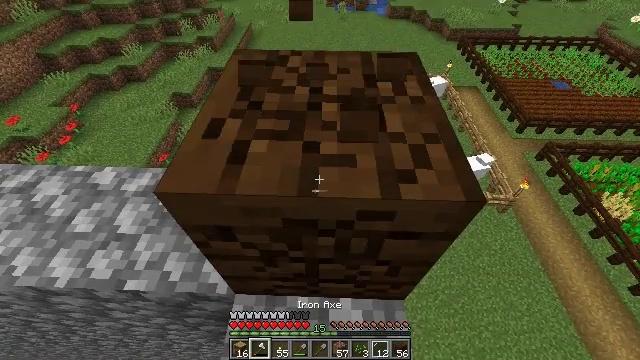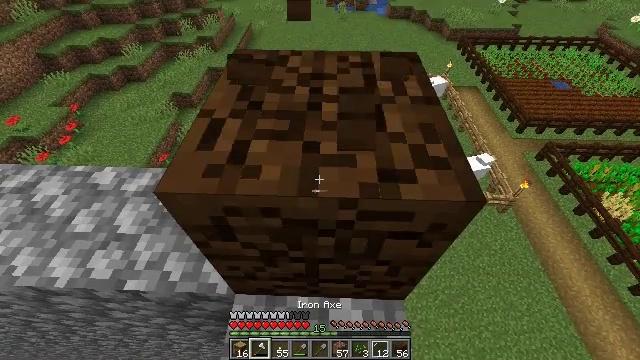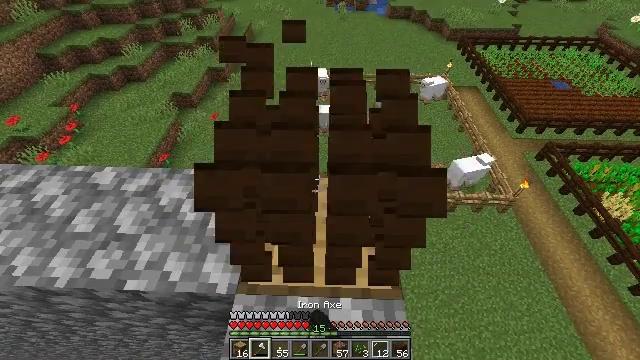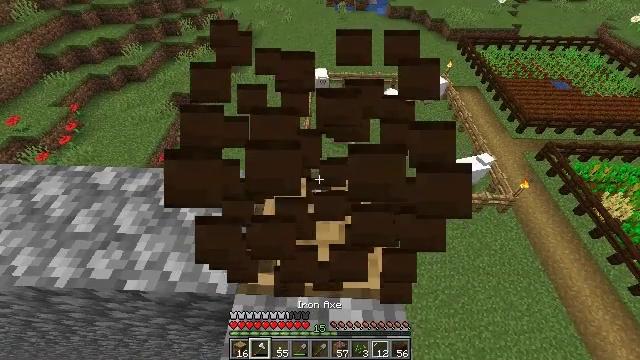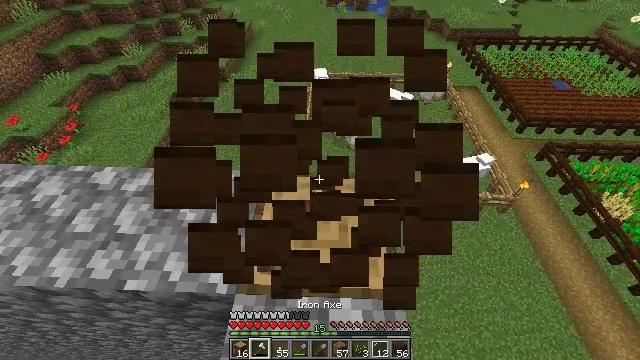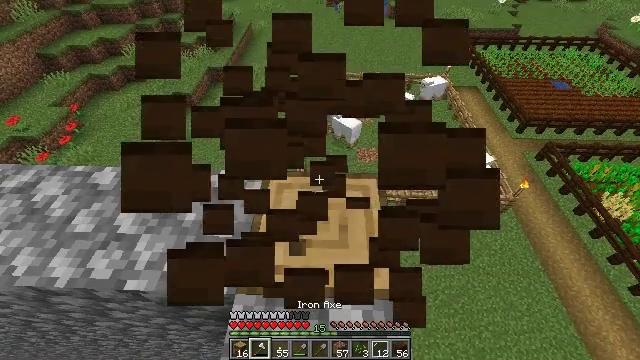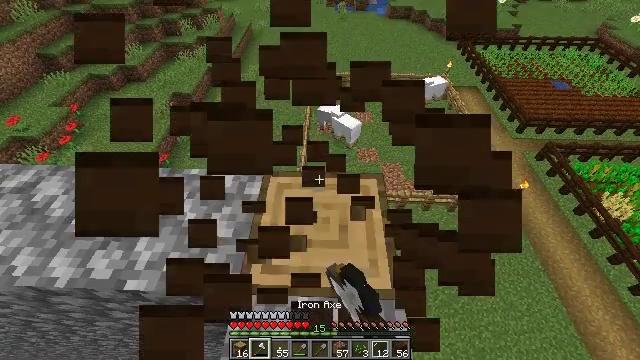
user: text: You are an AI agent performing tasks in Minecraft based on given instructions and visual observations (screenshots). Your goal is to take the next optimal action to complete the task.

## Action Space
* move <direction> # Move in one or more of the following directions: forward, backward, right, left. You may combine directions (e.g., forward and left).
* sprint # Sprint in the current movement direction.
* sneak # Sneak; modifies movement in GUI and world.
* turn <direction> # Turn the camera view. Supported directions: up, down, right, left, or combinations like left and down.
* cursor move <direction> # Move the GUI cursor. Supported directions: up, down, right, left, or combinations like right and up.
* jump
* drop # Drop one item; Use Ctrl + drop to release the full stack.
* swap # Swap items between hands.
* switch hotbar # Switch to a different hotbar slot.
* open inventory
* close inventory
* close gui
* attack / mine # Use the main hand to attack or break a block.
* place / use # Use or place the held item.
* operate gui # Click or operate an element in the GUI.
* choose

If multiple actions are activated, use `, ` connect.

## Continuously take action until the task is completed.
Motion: motion action
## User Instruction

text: Break the existing dark oak planks.
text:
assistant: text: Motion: attack / mine
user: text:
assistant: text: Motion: attack / mine
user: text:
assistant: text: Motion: attack / mine
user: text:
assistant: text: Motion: attack / mine
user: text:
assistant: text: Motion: attack / mine
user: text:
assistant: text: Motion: attack / mine
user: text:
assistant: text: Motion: attack / mine